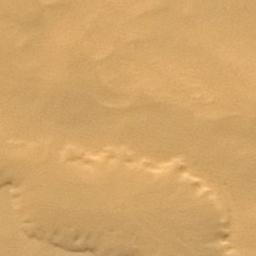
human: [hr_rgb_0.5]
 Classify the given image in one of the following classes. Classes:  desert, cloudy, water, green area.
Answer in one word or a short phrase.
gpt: desert